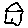
Label: house